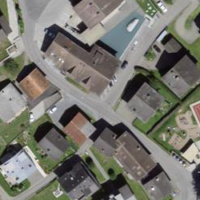
EUNIS habitat code: 54
Species observed at this site:
Apis mellifera